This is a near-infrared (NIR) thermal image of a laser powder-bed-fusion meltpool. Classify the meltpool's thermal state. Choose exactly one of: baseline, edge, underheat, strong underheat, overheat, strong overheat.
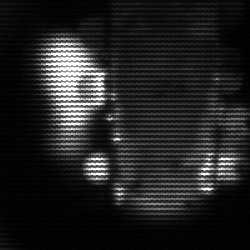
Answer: strong underheat